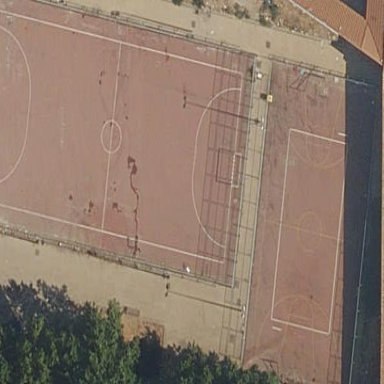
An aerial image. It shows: Soccer pitch for outdoor sports and leisure activities.